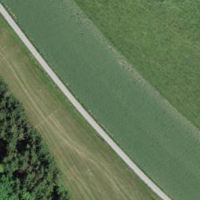
EUNIS habitat code: 24
Species observed at this site:
Veronica filiformis